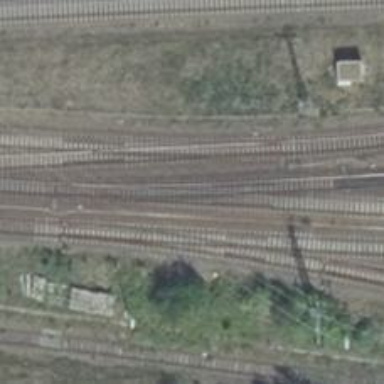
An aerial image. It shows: Rail siding with electrified contact lines for trains.